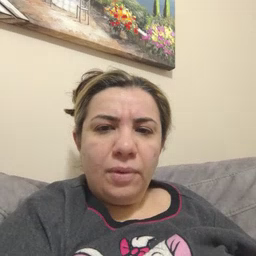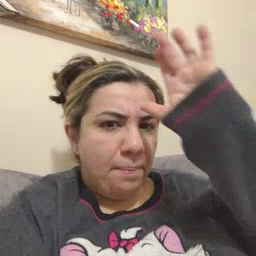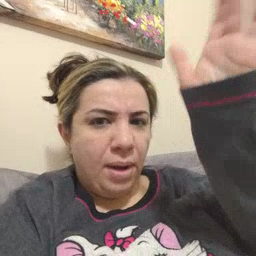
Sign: grandpa